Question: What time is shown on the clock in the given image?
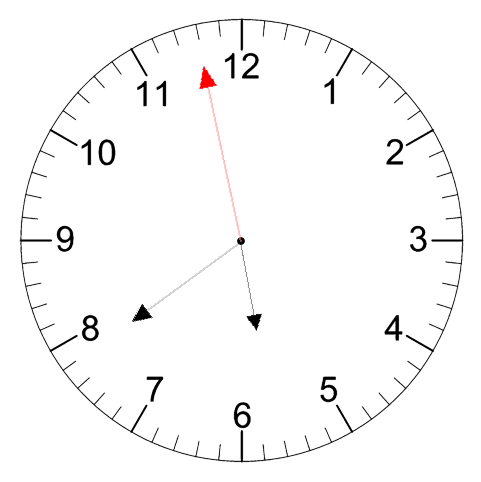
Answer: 05:38:58